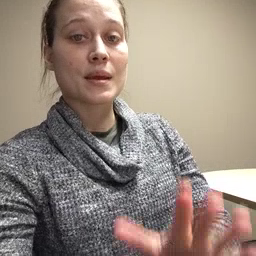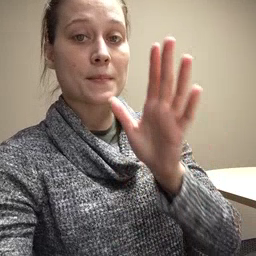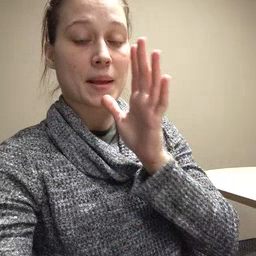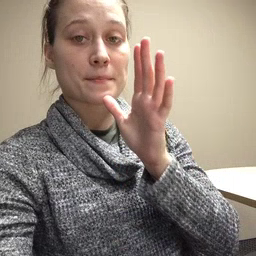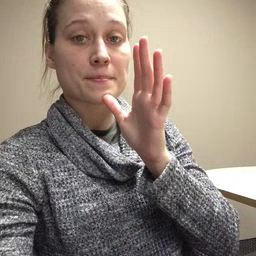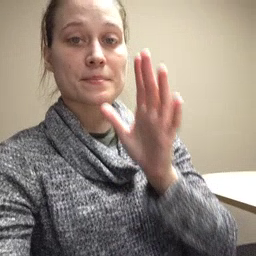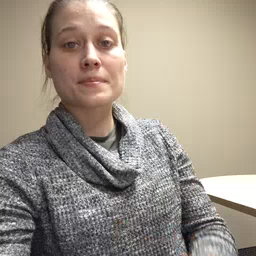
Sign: mom